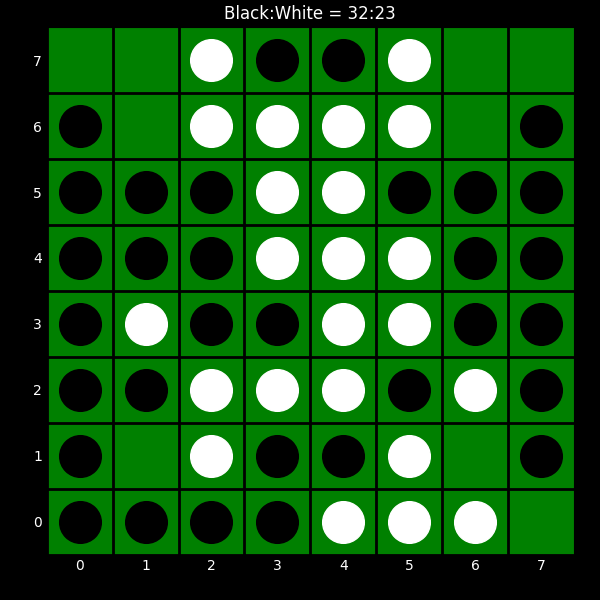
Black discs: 32
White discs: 23